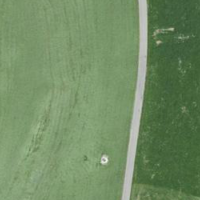
EUNIS habitat code: 24
Species observed at this site:
Matricaria discoidea